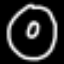
Label: donut